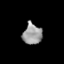
Tissue: lung
Cell type: Epithelial cells
Senescence score: 0.1723
Nuclear area (px): 391
Mean DAPI intensity: 153.785